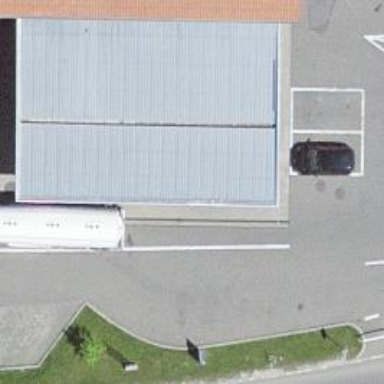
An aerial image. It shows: Fuel station.